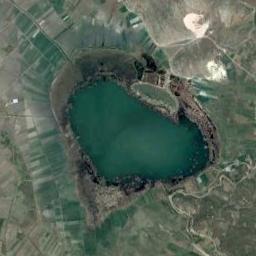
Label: lake